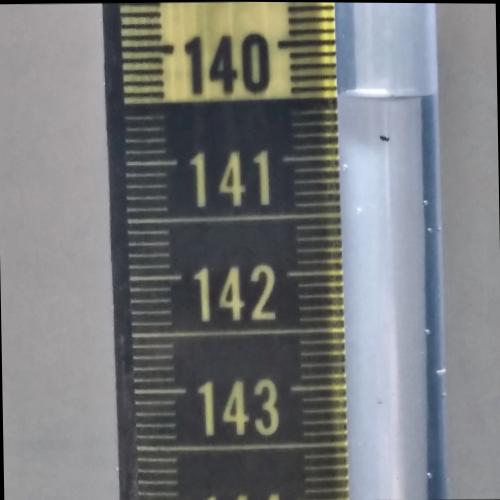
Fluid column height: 140.5 cm